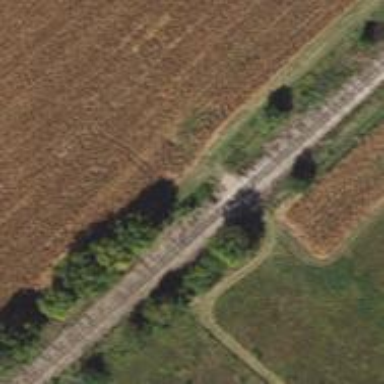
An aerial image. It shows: Crossing for the railway.